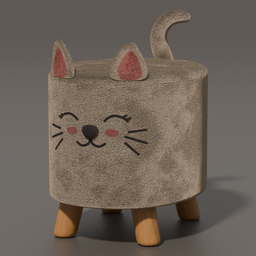
Label: furniture